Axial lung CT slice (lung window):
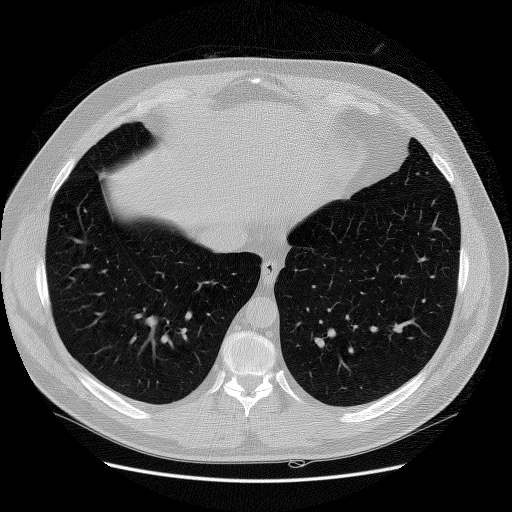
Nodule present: no